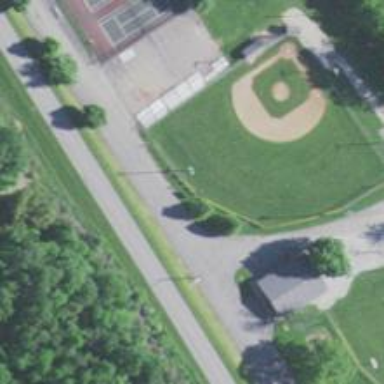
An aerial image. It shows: Baseball pitch for leisure land activities.